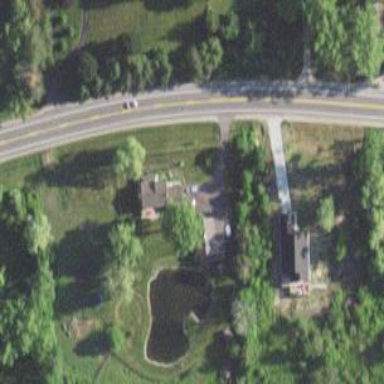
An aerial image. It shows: Driveway.